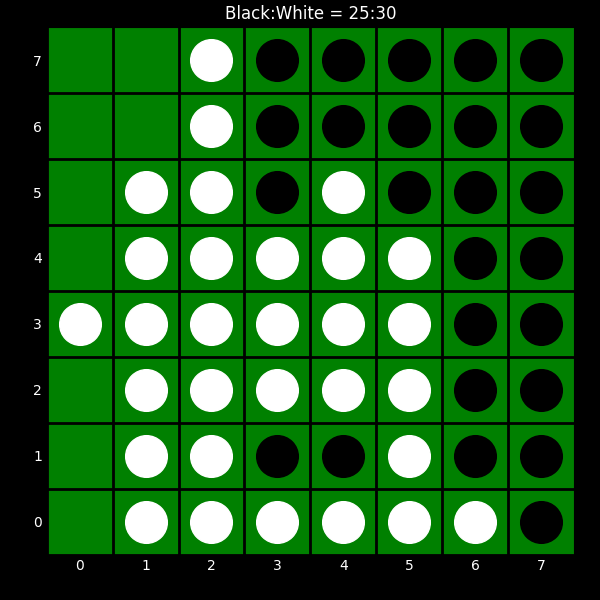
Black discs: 25
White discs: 30